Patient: sex F, age 60
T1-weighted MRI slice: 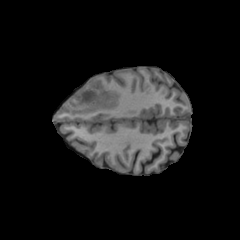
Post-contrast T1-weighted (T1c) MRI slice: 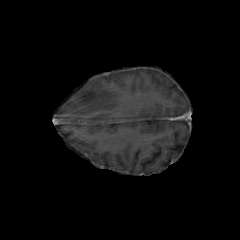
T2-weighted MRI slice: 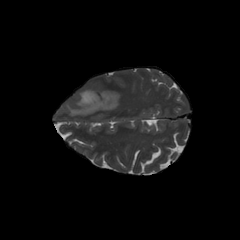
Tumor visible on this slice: yes
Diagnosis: Astrocytoma, IDH-mutant
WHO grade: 3